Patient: sex M, age 52
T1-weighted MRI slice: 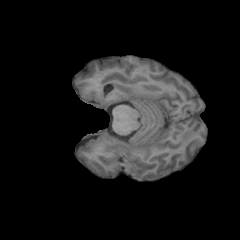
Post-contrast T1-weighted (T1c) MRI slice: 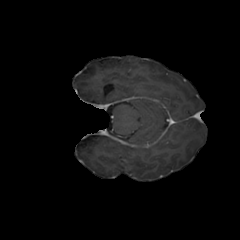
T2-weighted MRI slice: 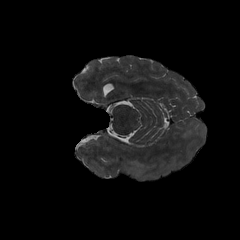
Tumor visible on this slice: yes
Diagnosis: Glioblastoma, IDH-wildtype
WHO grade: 4